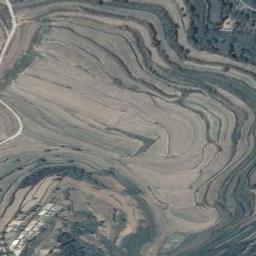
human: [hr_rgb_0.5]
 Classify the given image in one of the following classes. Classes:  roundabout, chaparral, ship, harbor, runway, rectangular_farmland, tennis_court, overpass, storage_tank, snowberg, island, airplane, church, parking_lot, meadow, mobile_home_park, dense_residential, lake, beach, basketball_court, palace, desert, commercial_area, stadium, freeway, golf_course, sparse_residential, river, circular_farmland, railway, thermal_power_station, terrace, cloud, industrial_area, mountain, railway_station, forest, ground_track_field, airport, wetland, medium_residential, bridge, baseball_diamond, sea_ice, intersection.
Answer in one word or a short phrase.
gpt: terrace